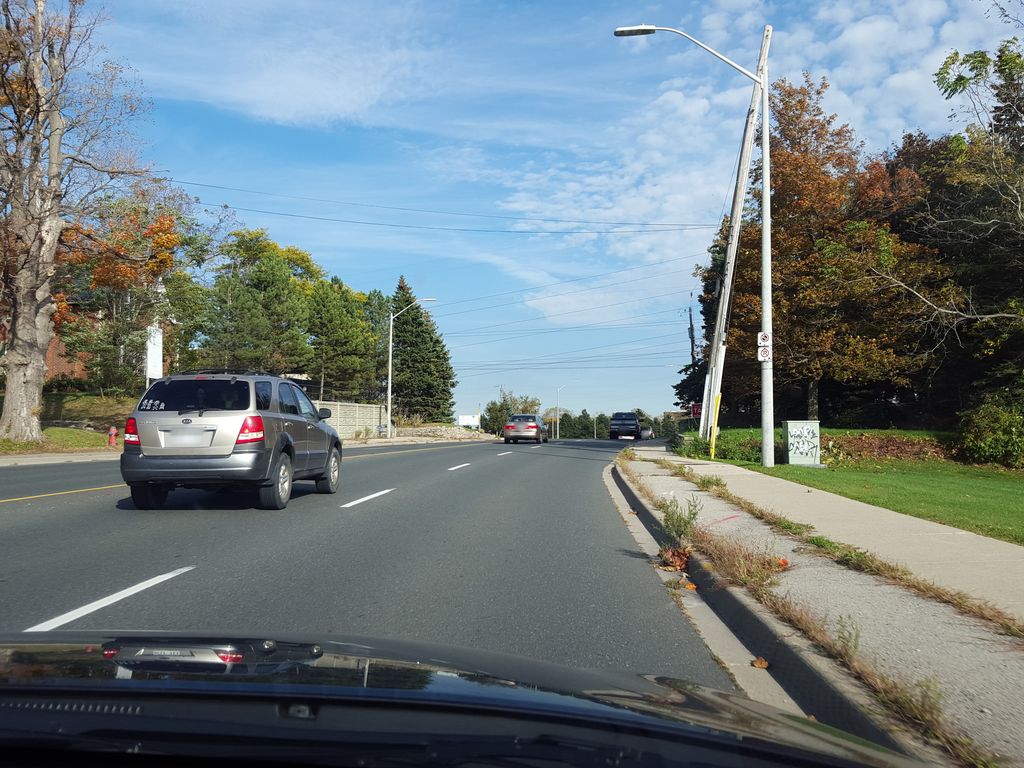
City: hamilton